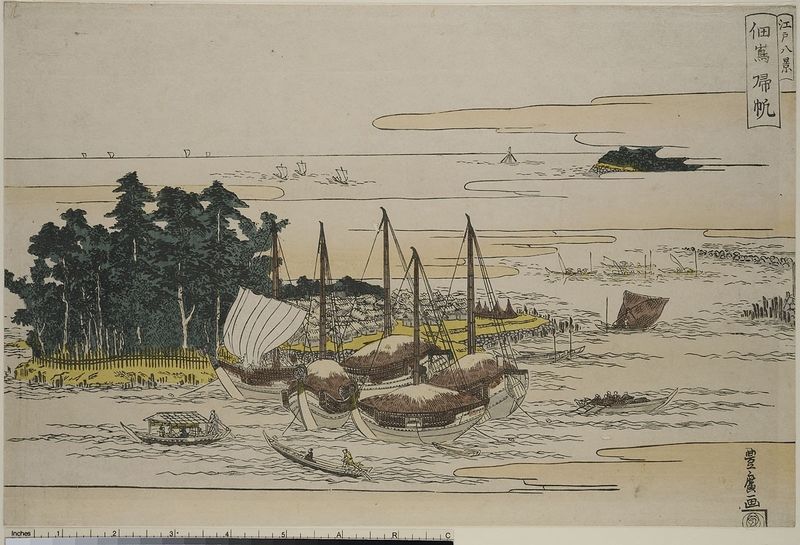
Titel: Heimkehrende Segel von Tsukudajima, aus der Serie: Acht Ansichten von Edo
Künstler: Utagawa Toyohiro
Standort: Hamburg
Institution: Museum für Kunst und Gewerbe Hamburg
Schlagwörter: meer, wasser, wolken, bäume, menschen, insel, wald, boot, boote, ruder, holzschnitt, japan, schiff, schiffe, segel, segelboot, strand, mast, segelschiff, kutter, soldaten, ruderboot, rudern, druckgraphik, druckgrafik, asiatisch, litographie, zeit, farbholzschnitt, mer, sea, hausboot, edo, japanischer holzschnitt, reproduktionen, hallig, druckerzeugnisse, segeljacht, segelyacht, küste, ukiyo, rduerboot